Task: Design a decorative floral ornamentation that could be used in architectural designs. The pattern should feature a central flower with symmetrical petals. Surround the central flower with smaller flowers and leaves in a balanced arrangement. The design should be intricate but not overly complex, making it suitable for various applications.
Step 847:
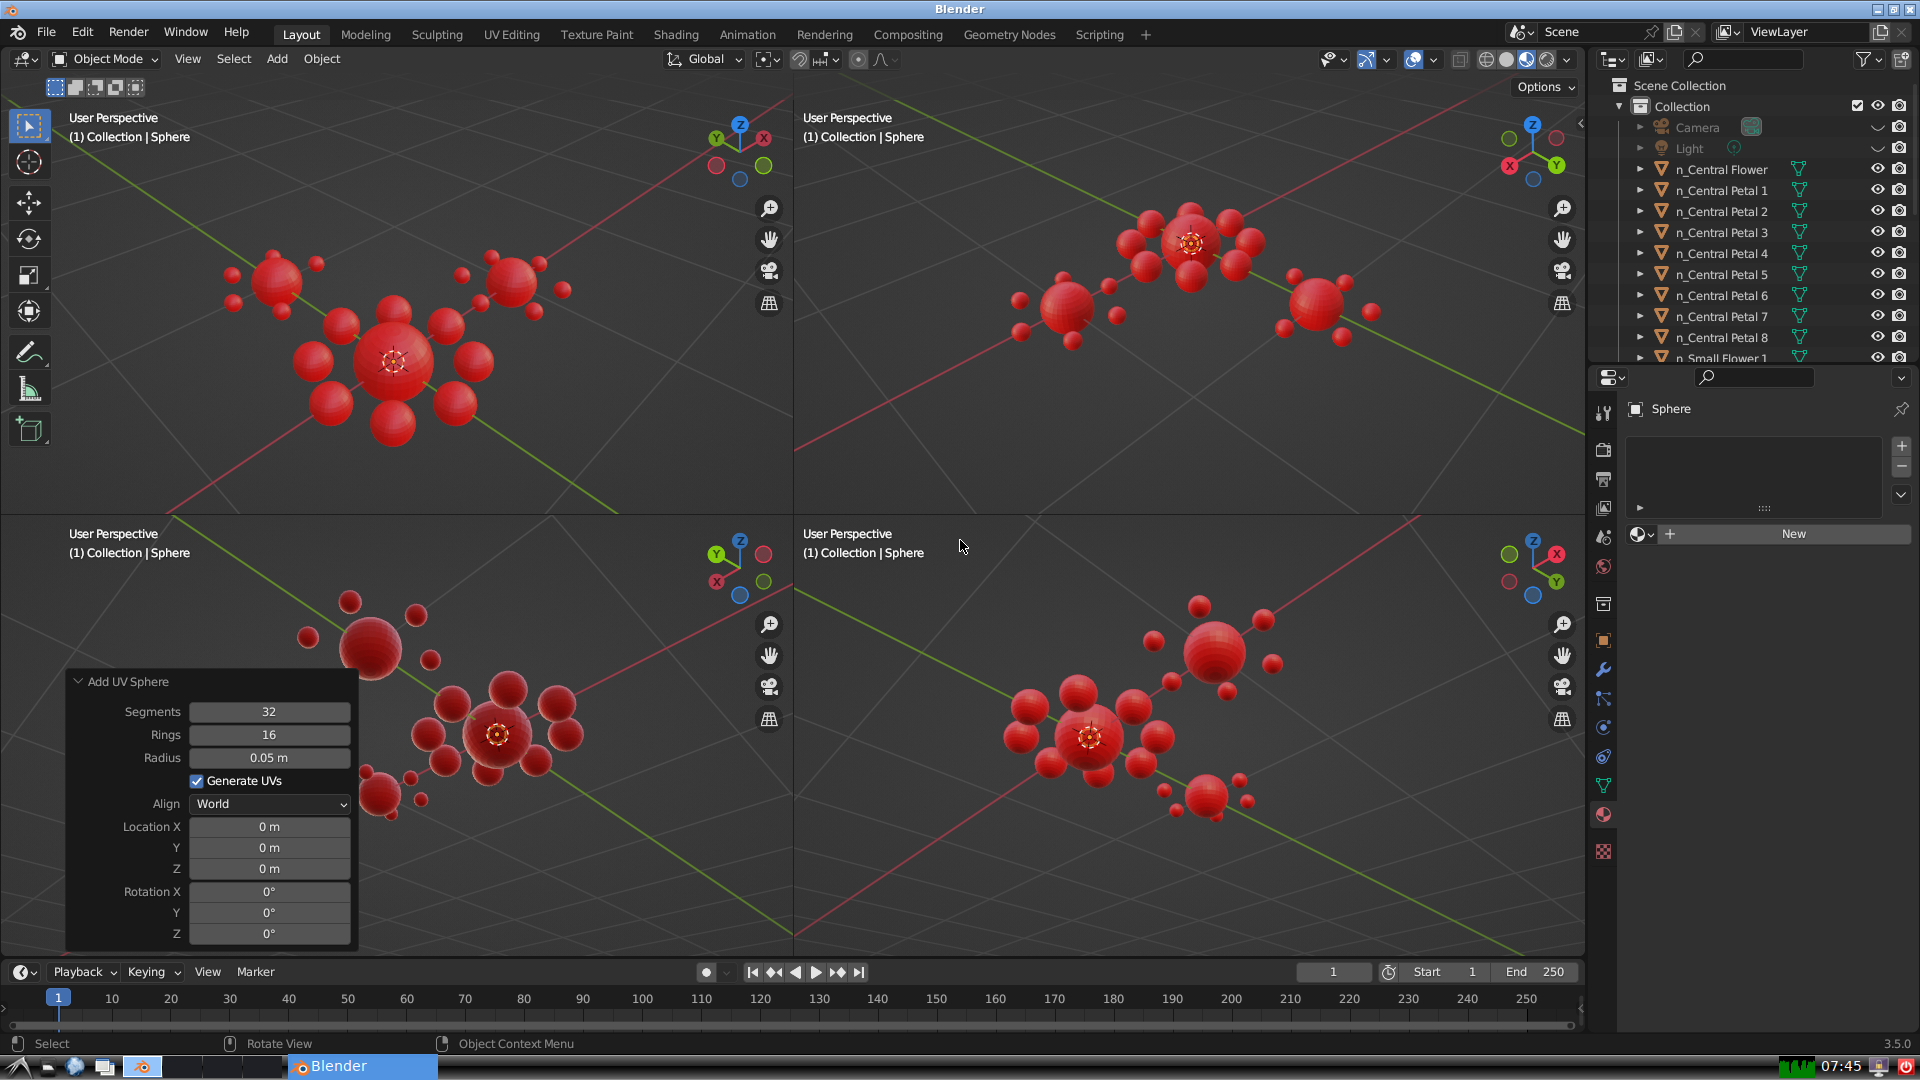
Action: {"mouse_move": [270, 827]}